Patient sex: M
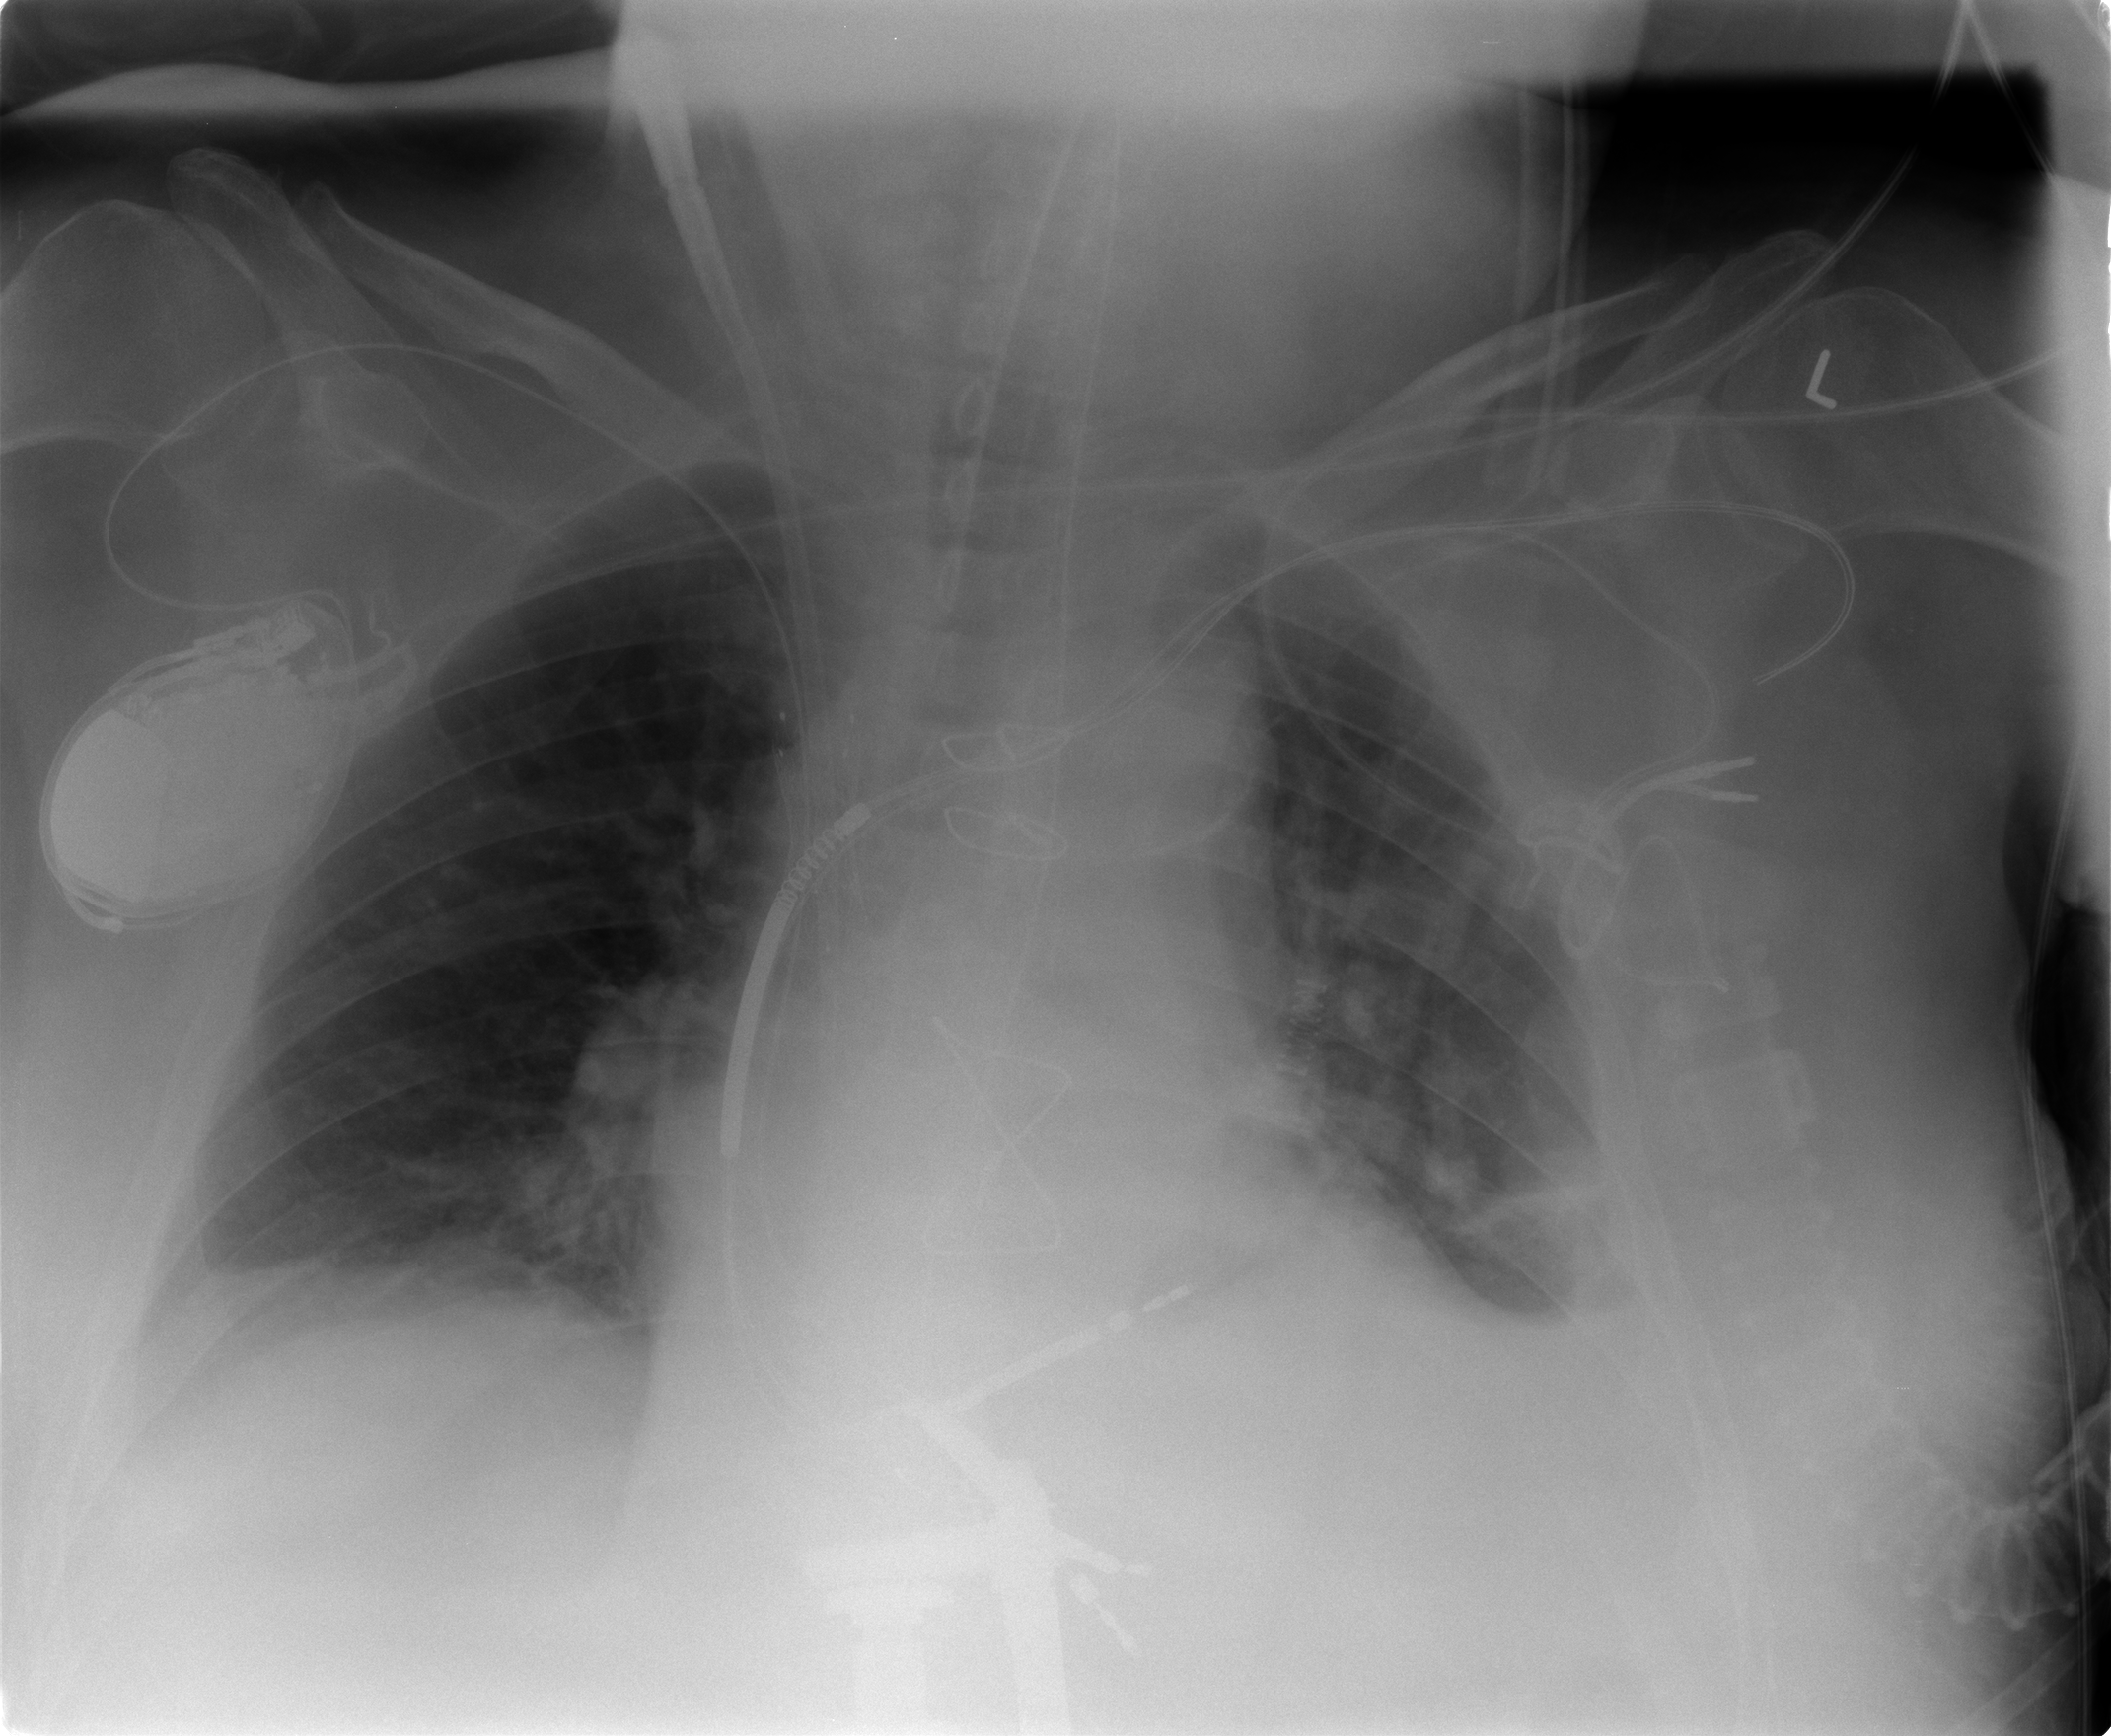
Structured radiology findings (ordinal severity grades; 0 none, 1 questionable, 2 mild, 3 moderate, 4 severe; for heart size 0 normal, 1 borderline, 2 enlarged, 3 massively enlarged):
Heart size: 2
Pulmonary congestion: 1
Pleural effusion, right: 1
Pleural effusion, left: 2
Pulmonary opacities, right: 0
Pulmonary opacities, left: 1
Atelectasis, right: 2
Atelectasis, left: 1